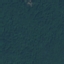
Land use / land cover class: Forest